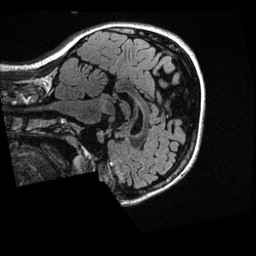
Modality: T1w
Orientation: sagittal
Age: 23
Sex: female